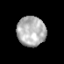
Tissue: prostate
Cell type: T cells
Senescence score: 0.2825
Nuclear area (px): 841
Mean DAPI intensity: 176.2